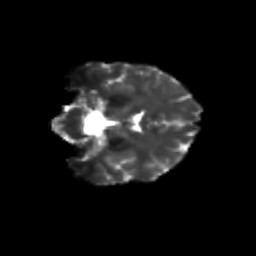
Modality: T2w
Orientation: coronal
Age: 31
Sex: female
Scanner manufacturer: siemens
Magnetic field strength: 3 T
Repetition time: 3.5 s
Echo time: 0.113 s